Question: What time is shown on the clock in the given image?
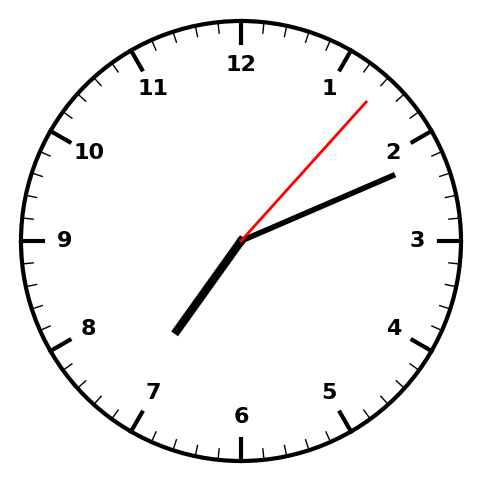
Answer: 07:11:07